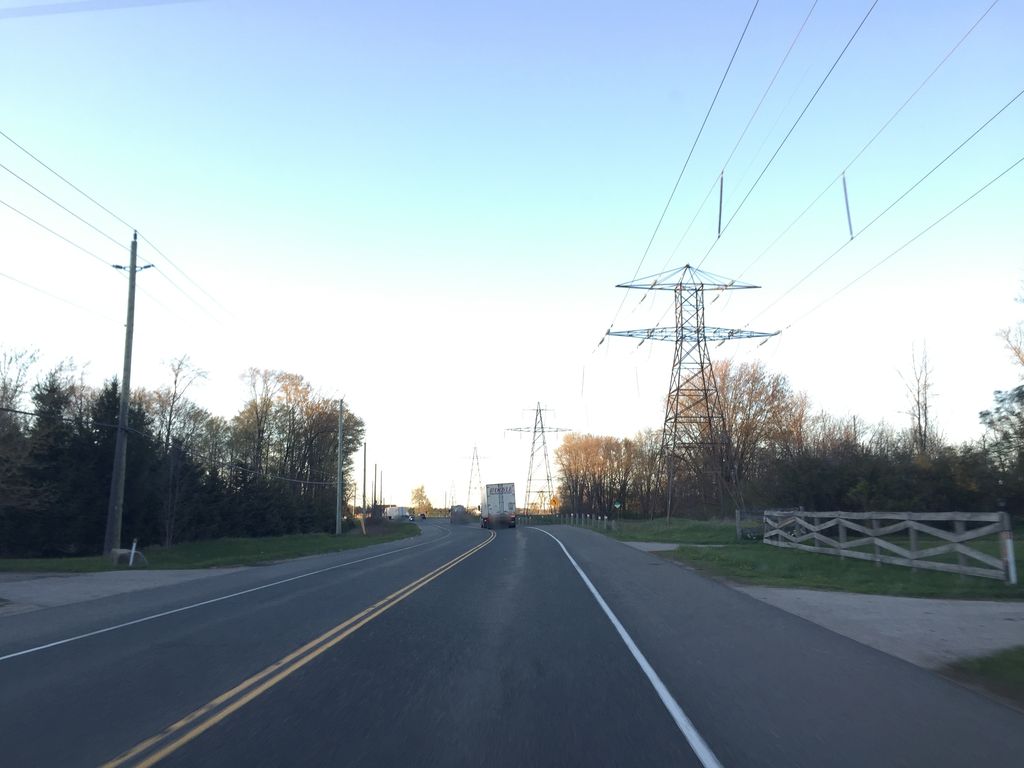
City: kitchener-waterloo